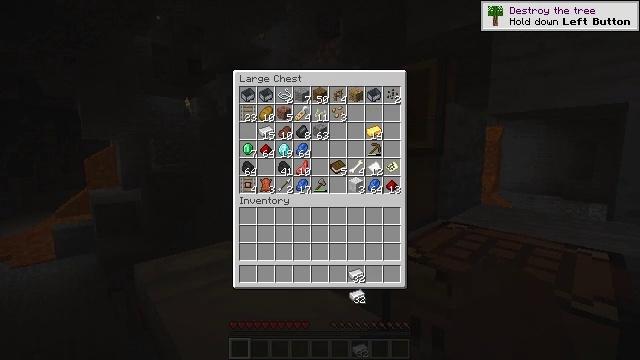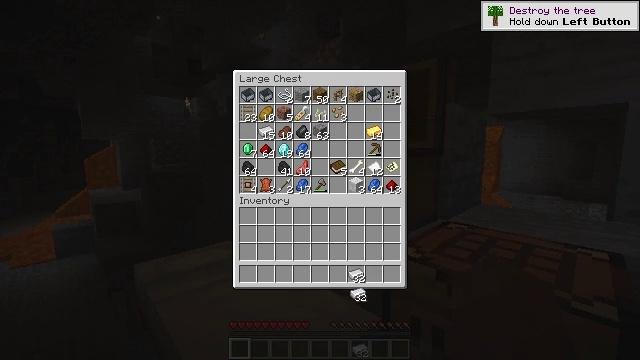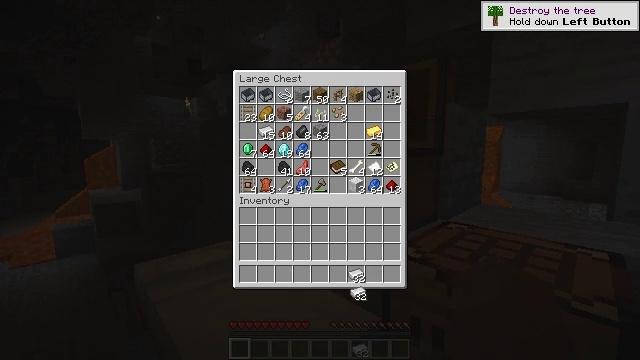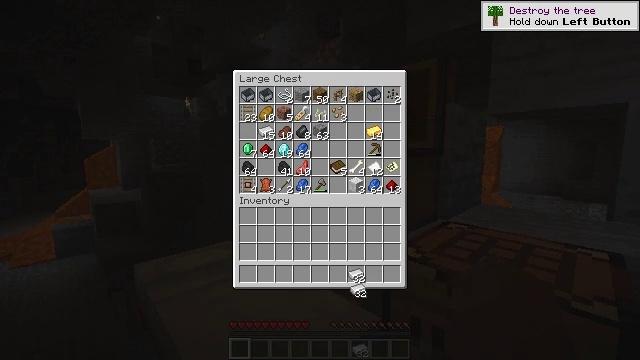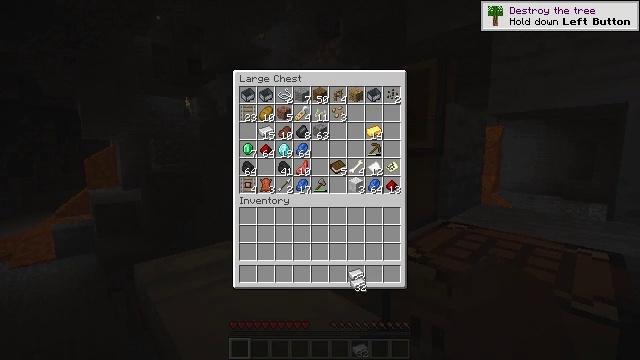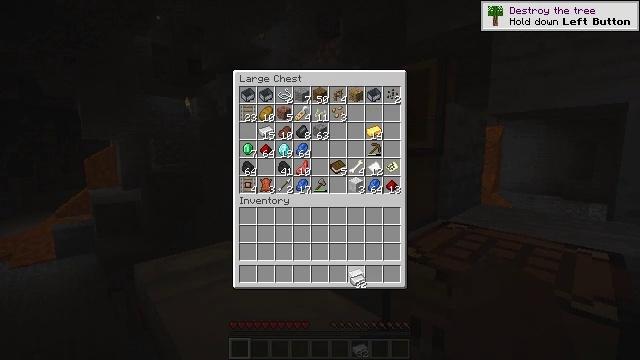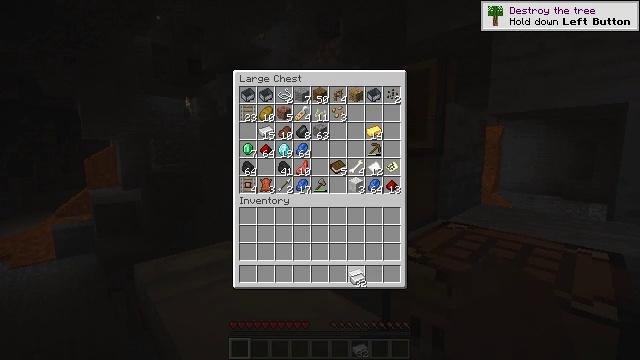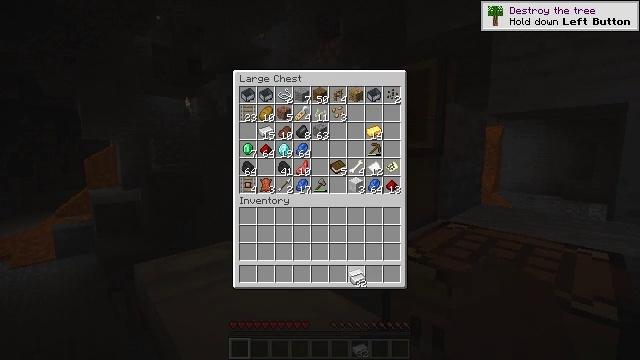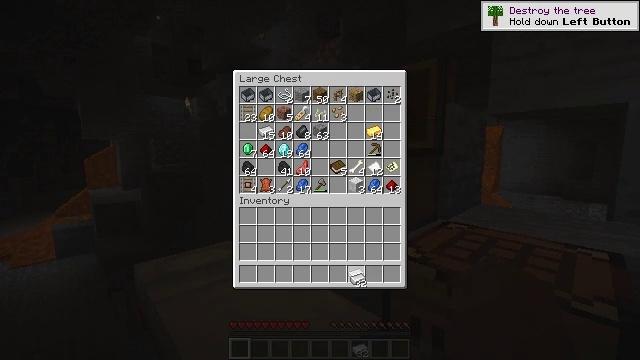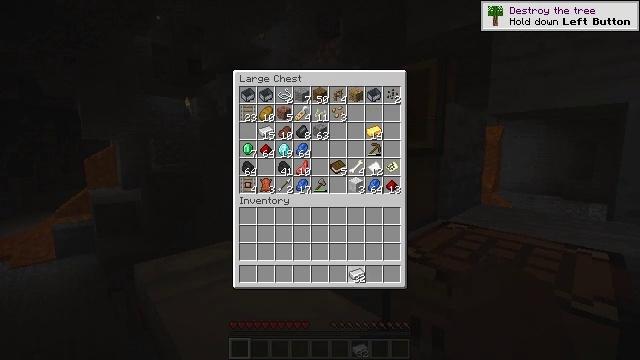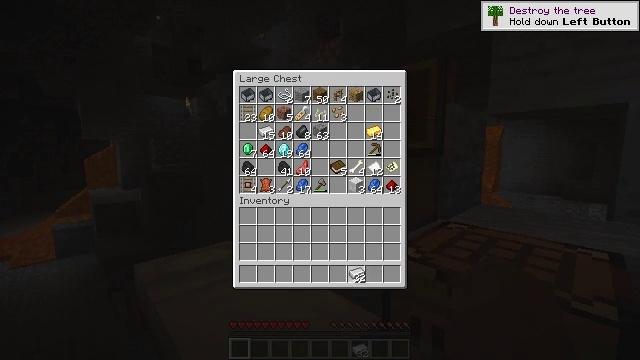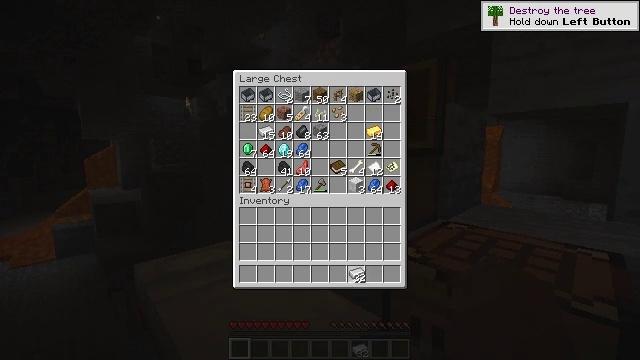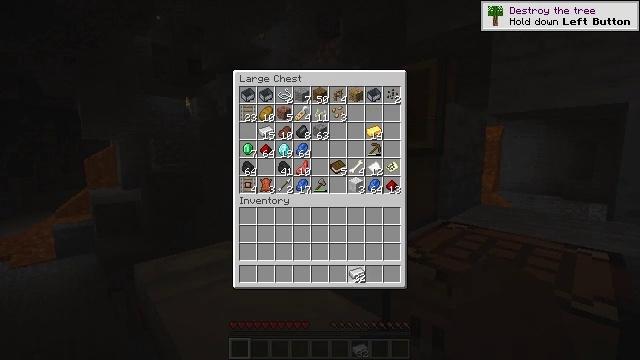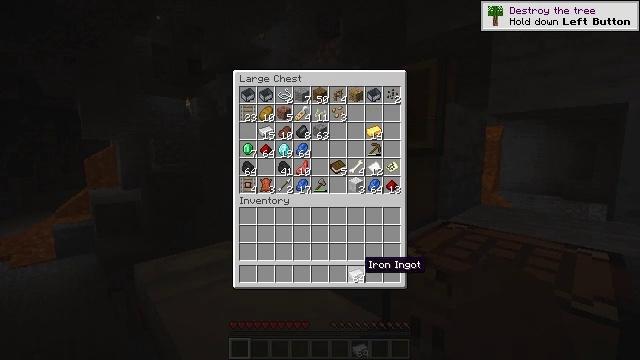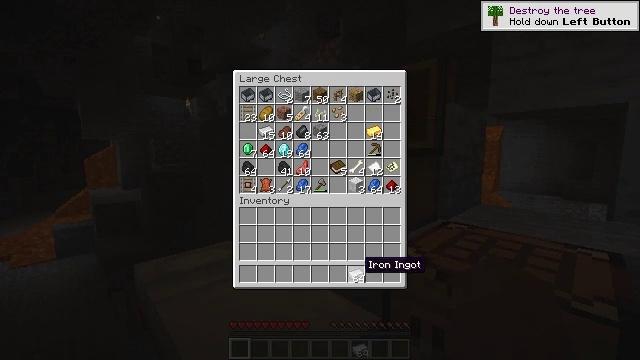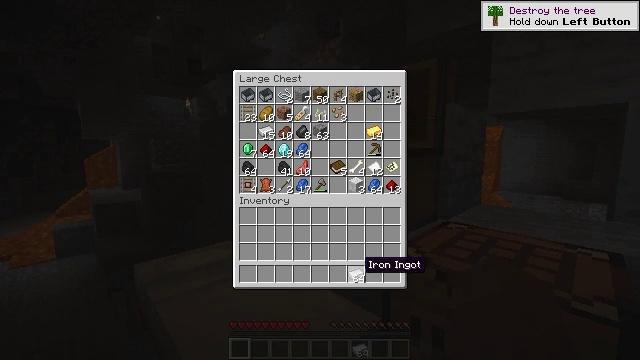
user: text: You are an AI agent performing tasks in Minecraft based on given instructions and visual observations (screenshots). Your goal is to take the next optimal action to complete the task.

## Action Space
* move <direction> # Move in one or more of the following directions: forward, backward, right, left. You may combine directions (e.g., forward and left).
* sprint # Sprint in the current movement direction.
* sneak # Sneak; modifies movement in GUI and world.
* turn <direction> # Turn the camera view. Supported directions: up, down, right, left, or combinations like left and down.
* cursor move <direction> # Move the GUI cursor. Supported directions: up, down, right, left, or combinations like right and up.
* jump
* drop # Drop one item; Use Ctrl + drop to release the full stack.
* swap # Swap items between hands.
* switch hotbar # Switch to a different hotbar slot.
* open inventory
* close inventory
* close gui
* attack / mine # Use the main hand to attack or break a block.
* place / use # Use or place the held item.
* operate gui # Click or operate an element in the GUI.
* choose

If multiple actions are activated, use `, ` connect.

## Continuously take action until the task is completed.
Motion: motion action
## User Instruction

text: Use iron ingots to craft iron leggings at the crafting table.
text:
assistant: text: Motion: no_op
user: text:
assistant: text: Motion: no_op
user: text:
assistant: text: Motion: no_op
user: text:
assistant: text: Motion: no_op
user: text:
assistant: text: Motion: no_op
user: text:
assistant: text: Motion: no_op
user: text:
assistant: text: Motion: no_op
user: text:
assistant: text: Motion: no_op
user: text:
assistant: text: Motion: no_op
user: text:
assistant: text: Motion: no_op
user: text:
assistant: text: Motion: attack / mine
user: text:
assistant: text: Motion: attack / mine
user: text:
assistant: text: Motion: no_op
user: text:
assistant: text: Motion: no_op
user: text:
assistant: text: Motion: no_op
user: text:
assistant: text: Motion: no_op
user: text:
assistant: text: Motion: no_op
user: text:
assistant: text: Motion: no_op
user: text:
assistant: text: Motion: open inventory
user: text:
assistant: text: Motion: open inventory
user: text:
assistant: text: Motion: turn right and down, open inventory
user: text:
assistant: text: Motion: turn right and down
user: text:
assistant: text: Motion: turn right and down
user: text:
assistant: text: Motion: turn right and down
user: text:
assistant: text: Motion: turn right and down
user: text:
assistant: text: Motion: no_op
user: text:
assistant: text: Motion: use / place
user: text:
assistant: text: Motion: use / place
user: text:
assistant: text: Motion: use / place
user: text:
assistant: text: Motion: no_op